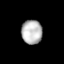
Tissue: lung
Cell type: Epithelial cells
Senescence score: 0.1992
Nuclear area (px): 490
Mean DAPI intensity: 184.049